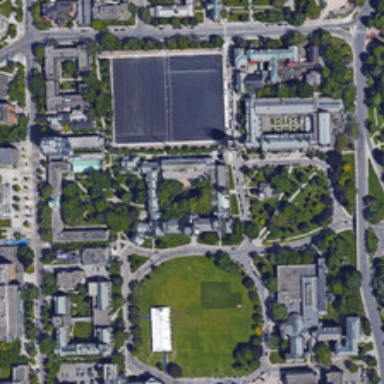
Many buildings and green trees are in a school .